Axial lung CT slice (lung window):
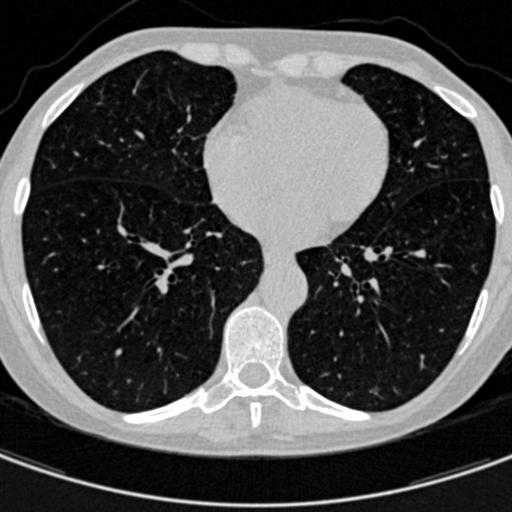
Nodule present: yes
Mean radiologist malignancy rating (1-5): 2.5